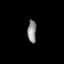
Tissue: prostate
Cell type: Epithelial cells
Senescence score: 0.2943
Nuclear area (px): 193
Mean DAPI intensity: 141.891